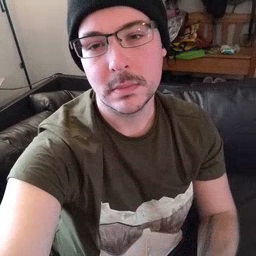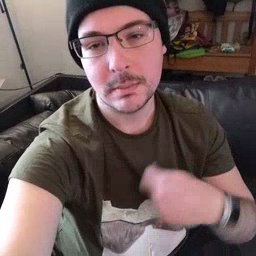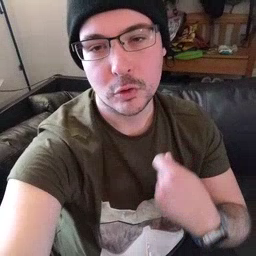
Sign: zipper